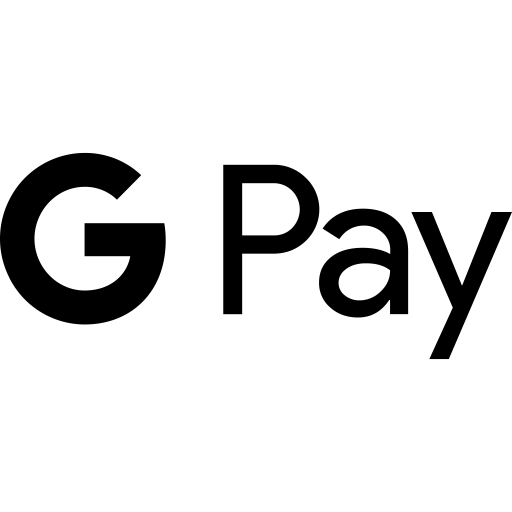
Tags: icon, FontAwesome, fa-icon, brand, google, pay